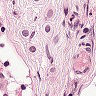
Metastatic tissue present: yes